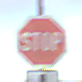
Verkehrszeichen: Stop
Zusatzzeichen unten: VerlaufVorfahrtsstrasse7
Umgebung: Outdoor, Nature
Tageszeit: SunriseSunset
Wetter: PartlyCloudy
Licht: Natural
Jahreszeit: NotSpecified
Kontrast: HighContrast